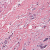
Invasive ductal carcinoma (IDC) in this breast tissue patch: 1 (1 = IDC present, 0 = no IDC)